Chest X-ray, AP view. Patient: 65 years old, sex M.
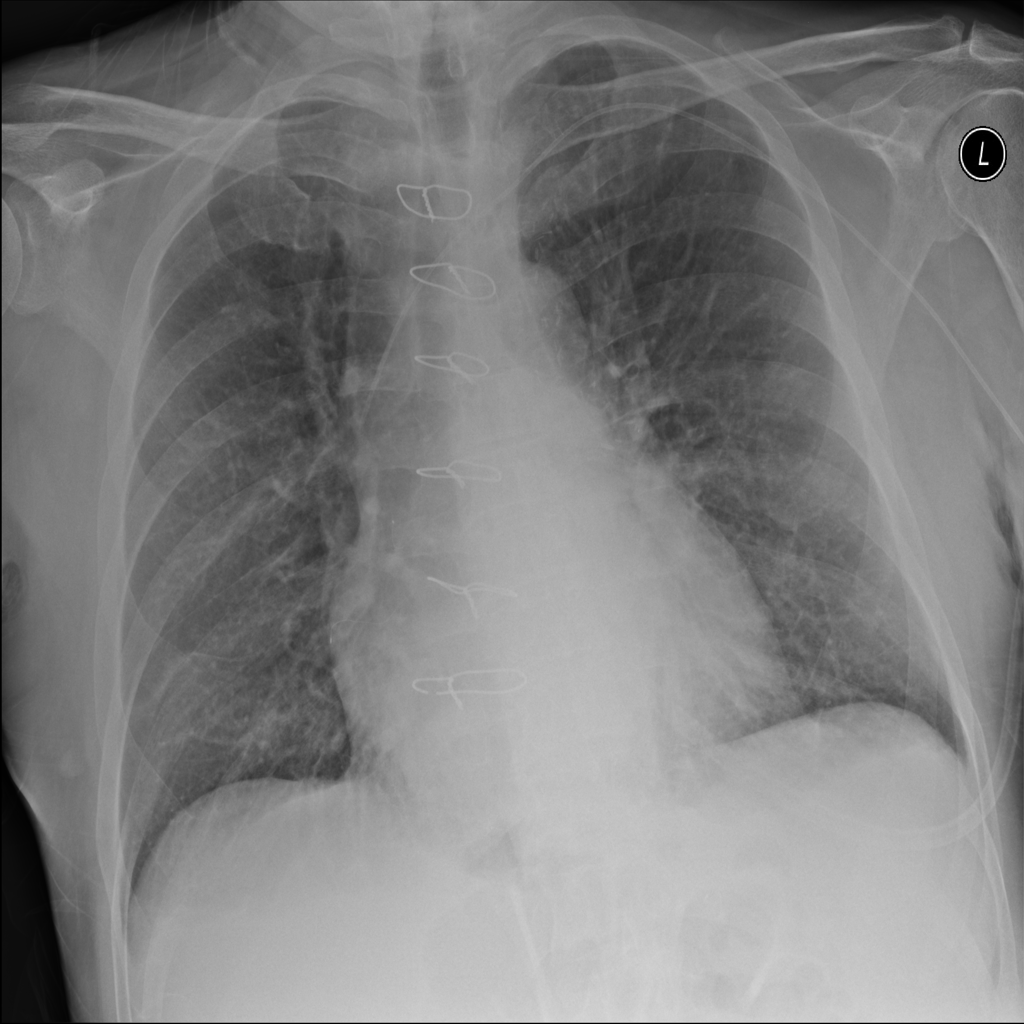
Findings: No Finding